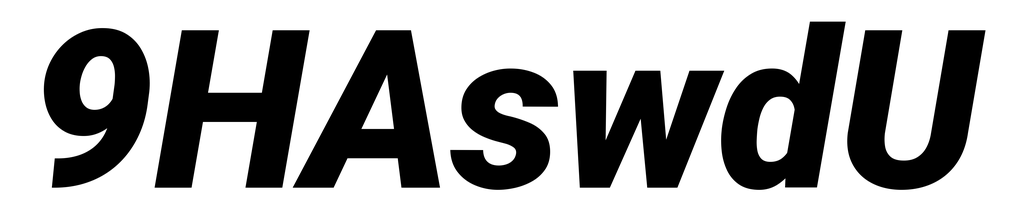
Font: Roboto-Italic_Black_Italic